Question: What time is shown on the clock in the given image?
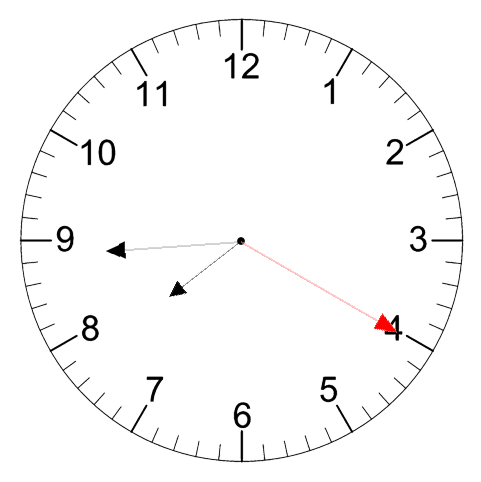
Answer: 07:44:20